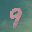
Label: 9